Question: I would like to limit the user to upload only specific files.I know it can be done through php script which the form action value is leading to but that's not what I'm looking for.
When the user is choosing a file after using that line:
'''
<input type="file" ... />
'''
He got an option to select all files

I want to change it only to a specific extensions.
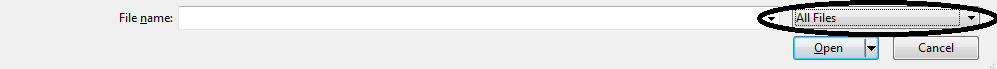
Answer: You could use the 'accept' attribute. For example if you wanted to limit to all image files:
'''
<input type="file" accept="image/*" />
'''
You could also specify a list of possible types:
'''
<input type="file" accept="image/*,video/*" />
'''
Needless to say that legacy browsers that do not support this new attribute will behave exactly as shown in your screenshot and completely ignore this attribute and there's nothing you could do about it.
In all cases you should provide a server side validation of the actual file type being uploaded and never rely on the client to ensure this.